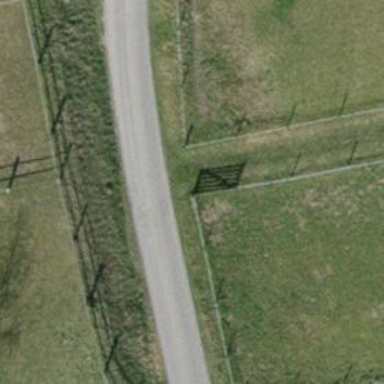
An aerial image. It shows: Gate.